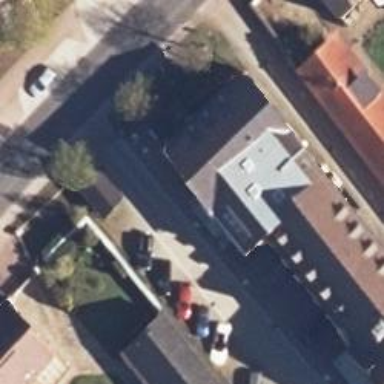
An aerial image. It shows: Town hall building.